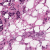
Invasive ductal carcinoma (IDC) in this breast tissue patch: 0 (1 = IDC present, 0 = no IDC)